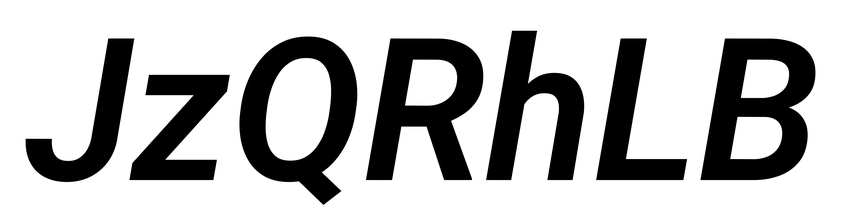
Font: Roboto-Italic_SemiBold_Italic